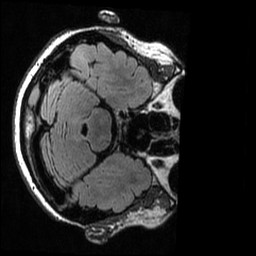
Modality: T2w
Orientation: axial
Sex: female
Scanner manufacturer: ge
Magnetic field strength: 3 T
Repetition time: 6 s
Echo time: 0.1261 s